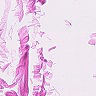
Metastatic tissue present: no